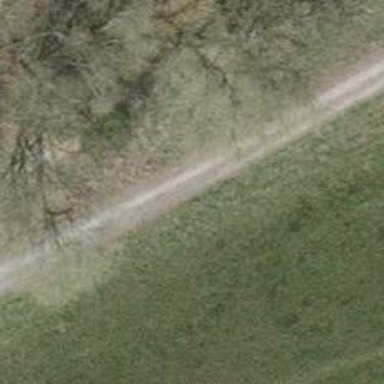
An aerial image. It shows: Gravel track of grade3 type.